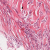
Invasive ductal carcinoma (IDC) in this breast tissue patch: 0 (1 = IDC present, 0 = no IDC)